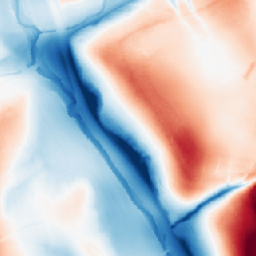
Category: classical
Decomposition family: gaussian_anisotropic
Decomposition parameters: sigma_x: 50
sigma_y: 2
Upsampling method: nearest
Upsampling parameters: scale: 8
Upsampling scale: 8